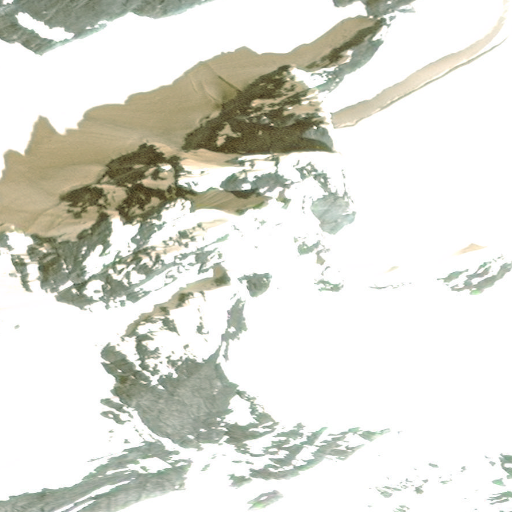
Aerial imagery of mountain in Alaska named Dupont Peak containing only unknown